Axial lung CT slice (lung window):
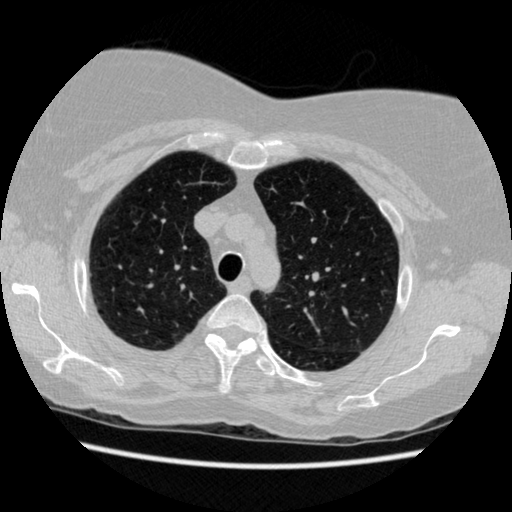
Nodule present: no